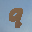
Label: 9